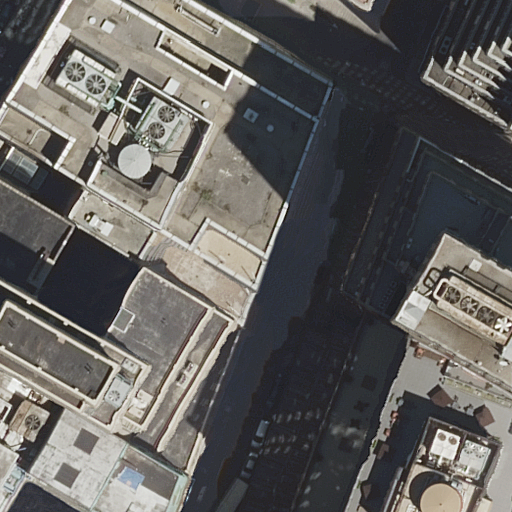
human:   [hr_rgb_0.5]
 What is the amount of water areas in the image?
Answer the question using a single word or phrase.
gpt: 0

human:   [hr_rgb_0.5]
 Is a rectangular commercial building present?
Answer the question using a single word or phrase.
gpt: yes

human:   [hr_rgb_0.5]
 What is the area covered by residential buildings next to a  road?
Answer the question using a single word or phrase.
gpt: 6166m2

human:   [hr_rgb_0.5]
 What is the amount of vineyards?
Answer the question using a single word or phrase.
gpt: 0

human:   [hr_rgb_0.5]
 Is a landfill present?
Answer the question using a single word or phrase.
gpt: no

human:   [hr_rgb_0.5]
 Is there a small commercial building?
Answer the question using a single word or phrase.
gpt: no

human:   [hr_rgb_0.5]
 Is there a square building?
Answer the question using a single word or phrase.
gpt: no

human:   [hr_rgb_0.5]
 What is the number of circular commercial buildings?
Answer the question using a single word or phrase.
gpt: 0

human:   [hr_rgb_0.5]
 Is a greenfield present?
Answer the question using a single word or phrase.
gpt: no

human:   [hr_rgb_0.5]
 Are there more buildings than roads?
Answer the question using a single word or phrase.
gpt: yes

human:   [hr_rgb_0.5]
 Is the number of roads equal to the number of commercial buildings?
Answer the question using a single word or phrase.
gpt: no

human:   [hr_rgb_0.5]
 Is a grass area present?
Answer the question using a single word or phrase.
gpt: no

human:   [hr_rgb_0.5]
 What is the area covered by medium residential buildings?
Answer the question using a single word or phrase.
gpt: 104m2

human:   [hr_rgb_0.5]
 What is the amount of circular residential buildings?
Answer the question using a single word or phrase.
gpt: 0

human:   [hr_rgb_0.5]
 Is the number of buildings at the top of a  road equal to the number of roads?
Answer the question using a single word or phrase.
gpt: no

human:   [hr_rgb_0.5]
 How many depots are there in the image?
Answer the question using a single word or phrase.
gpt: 0

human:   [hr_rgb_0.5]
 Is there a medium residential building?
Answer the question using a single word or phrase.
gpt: yes

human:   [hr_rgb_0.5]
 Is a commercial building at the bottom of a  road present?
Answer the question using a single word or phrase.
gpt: yes

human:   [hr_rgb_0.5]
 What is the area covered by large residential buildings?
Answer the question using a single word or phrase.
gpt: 6061m2

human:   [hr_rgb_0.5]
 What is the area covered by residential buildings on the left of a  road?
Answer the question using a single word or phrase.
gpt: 2308m2

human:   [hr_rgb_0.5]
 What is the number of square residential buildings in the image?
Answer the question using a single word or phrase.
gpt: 0

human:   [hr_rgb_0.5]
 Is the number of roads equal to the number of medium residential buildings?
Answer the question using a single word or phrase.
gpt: no

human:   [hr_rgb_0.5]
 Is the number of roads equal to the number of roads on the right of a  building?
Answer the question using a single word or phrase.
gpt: yes

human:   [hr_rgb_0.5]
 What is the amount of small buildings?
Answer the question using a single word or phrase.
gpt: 0

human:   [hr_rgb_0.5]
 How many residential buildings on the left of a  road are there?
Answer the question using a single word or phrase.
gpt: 3

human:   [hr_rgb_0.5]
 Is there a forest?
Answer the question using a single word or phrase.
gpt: no

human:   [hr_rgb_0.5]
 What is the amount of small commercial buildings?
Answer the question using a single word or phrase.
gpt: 0

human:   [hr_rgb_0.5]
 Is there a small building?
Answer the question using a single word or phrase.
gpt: no

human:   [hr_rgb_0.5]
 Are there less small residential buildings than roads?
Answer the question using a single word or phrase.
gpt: yes

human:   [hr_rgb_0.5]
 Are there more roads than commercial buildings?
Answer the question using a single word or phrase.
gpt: yes

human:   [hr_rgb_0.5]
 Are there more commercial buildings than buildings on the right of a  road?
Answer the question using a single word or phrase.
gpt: no

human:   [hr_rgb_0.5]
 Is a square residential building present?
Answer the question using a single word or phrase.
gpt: no

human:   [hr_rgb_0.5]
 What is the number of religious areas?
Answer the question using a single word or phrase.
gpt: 0

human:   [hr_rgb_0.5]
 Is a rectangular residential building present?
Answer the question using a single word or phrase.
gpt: yes

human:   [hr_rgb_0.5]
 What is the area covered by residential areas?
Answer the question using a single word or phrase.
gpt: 0m2

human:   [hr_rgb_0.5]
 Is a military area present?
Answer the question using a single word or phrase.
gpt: no